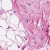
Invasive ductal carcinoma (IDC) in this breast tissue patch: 0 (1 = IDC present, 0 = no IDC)